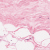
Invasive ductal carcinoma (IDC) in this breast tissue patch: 0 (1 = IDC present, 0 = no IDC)